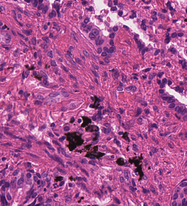
Tumor epithelial tissue: yes
Tumor-associated stroma tissue: yes
Normal tissue: no